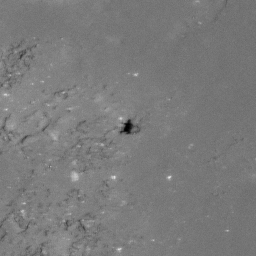
Pit: Lalande 12
Host crater: Lalande
Host type: impact_melt
Lunar coordinates: latitude -4.427, longitude 351.444